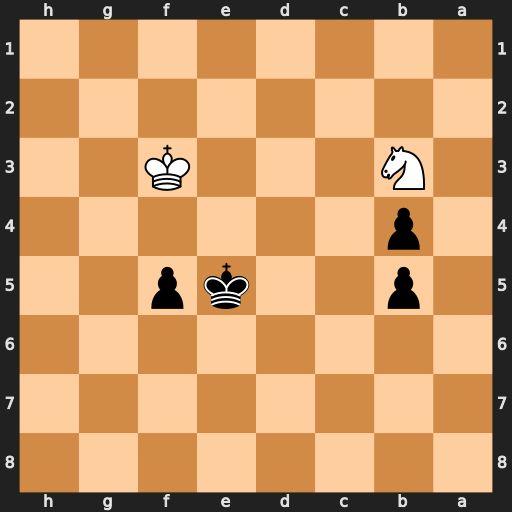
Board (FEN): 8/8/8/1p2kp2/1p6/1N3K2/8/8
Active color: b
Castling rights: -
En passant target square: -
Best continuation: Kd5 Na5 Kd4 Ke2 Kc3 Kd1 Kb2 Nc6 b3